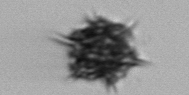
Label: Dictyocha